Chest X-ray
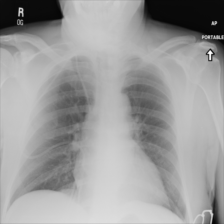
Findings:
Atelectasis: negative
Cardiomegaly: negative
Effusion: negative
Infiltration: negative
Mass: negative
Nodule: negative
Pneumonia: negative
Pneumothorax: negative
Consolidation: negative
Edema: negative
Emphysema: negative
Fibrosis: negative
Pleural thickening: negative
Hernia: negative